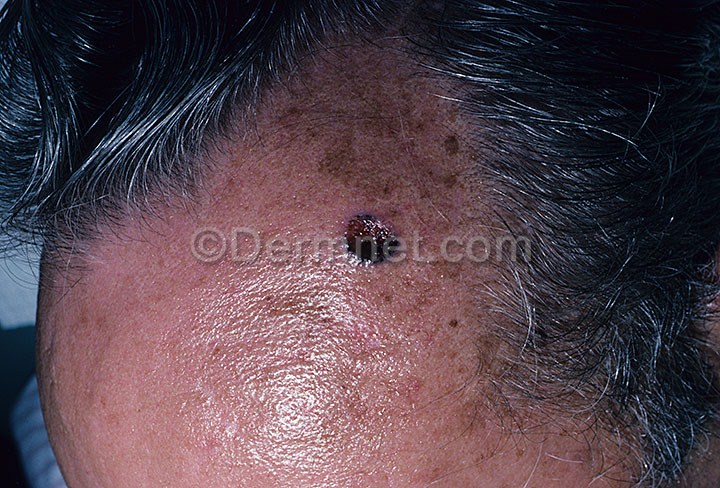
Disease: Actinic Keratosis Basal Cell Carcinoma and other Malignant Lesions